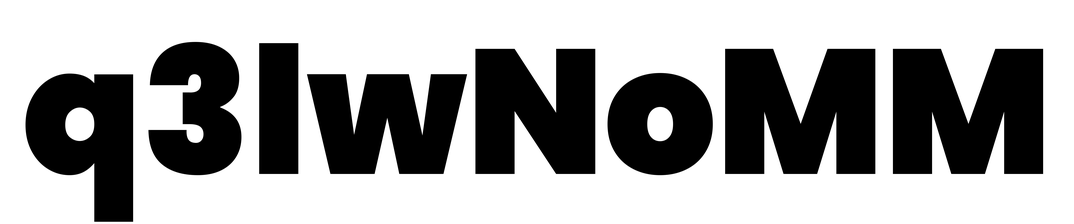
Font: Poppins-Black